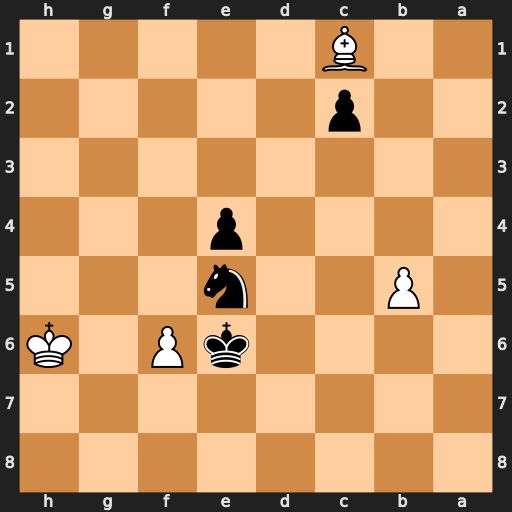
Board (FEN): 8/8/4kP1K/1P2n3/4p3/8/2p5/2B5
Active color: b
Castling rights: -
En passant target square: -
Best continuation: e3 Bxe3 Ng4+ Kg6 Nxe3